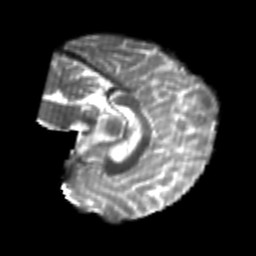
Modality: T2w
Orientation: sagittal
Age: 23
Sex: female
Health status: healthy
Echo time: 0.074 s